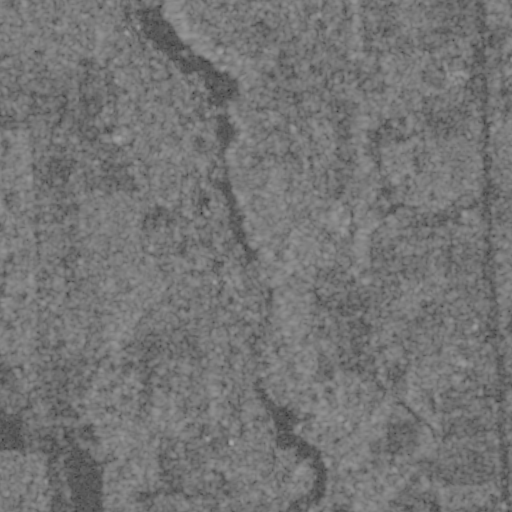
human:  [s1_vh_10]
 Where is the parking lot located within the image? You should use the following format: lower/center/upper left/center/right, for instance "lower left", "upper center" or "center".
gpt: The parking lot is located in the lower center of the image.
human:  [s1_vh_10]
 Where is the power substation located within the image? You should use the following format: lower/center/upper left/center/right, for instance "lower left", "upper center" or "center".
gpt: The power substation is located in the center right of the image.
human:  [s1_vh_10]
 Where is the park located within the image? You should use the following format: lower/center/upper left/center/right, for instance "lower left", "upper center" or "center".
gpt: There is no park in the image.

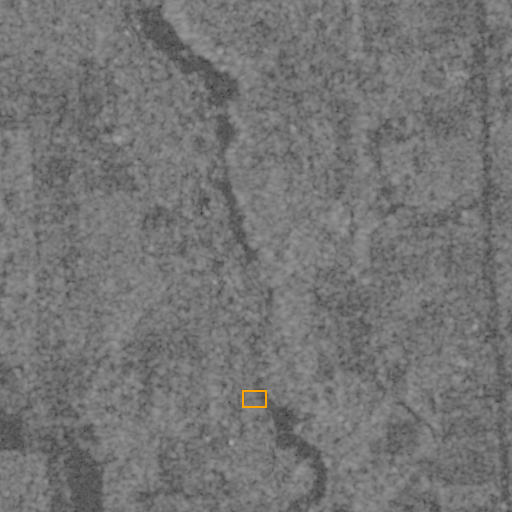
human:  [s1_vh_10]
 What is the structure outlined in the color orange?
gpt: The structure outlined in orange is a park.
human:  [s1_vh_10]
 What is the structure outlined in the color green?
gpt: There is no green outline.